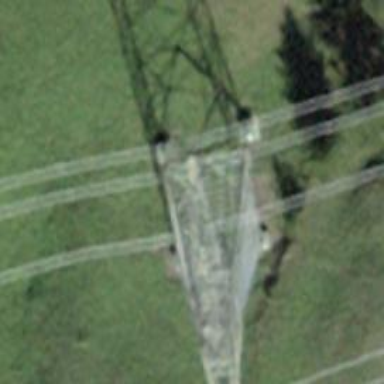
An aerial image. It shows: Power tower.